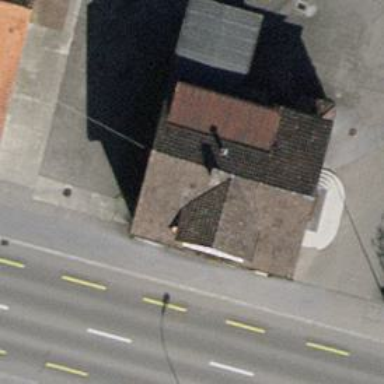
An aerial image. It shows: Restaurant in building.